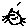
Label: cat